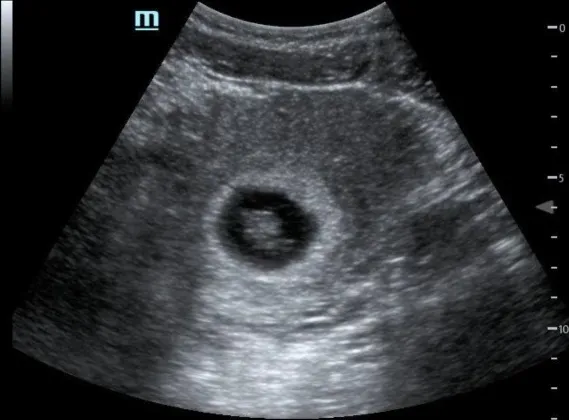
Right inferior fetal pole.
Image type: radiology (ultrasound)